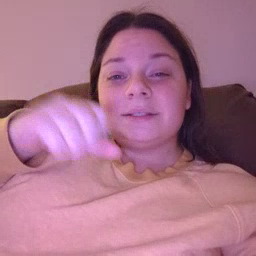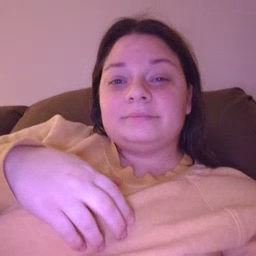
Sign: yes